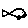
Label: fish